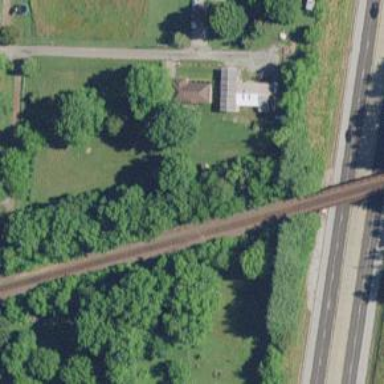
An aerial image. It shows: Railway track.